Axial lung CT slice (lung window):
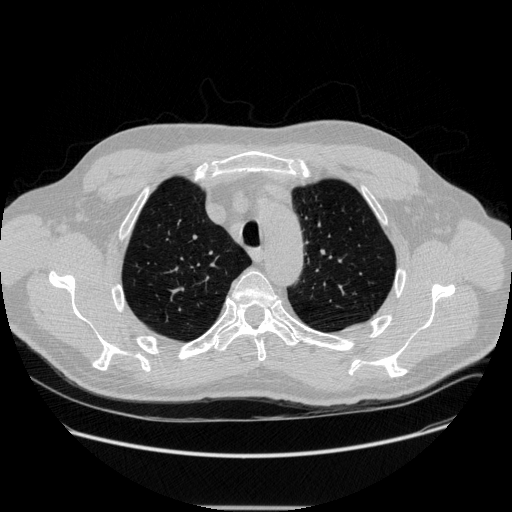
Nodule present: no